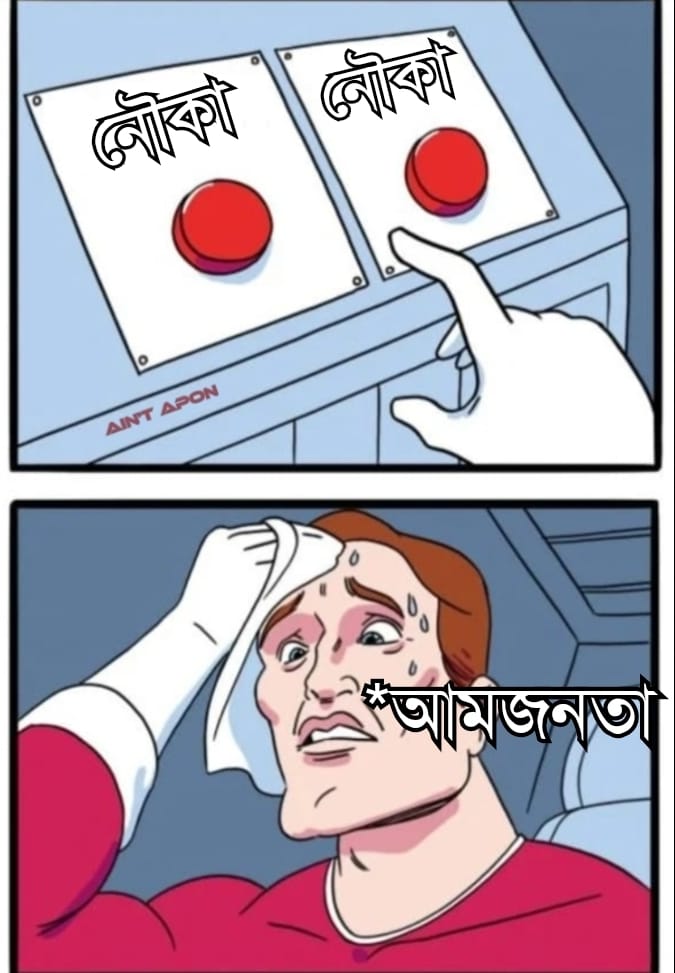
Text: আমজনতা নৌকা নৌকা
Label: Hate
Hate category: Political
Targeted group: Organization